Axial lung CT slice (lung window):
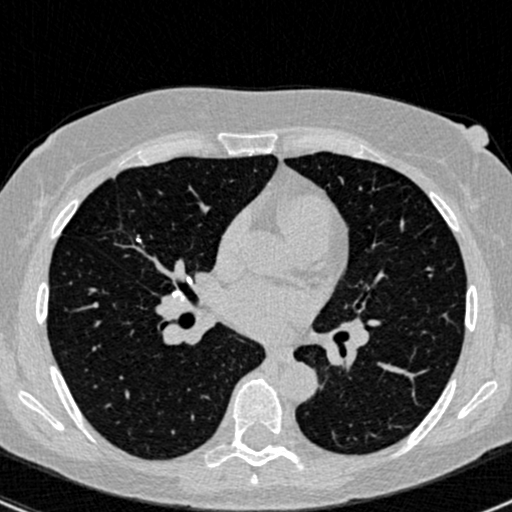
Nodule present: yes
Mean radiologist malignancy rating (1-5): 1